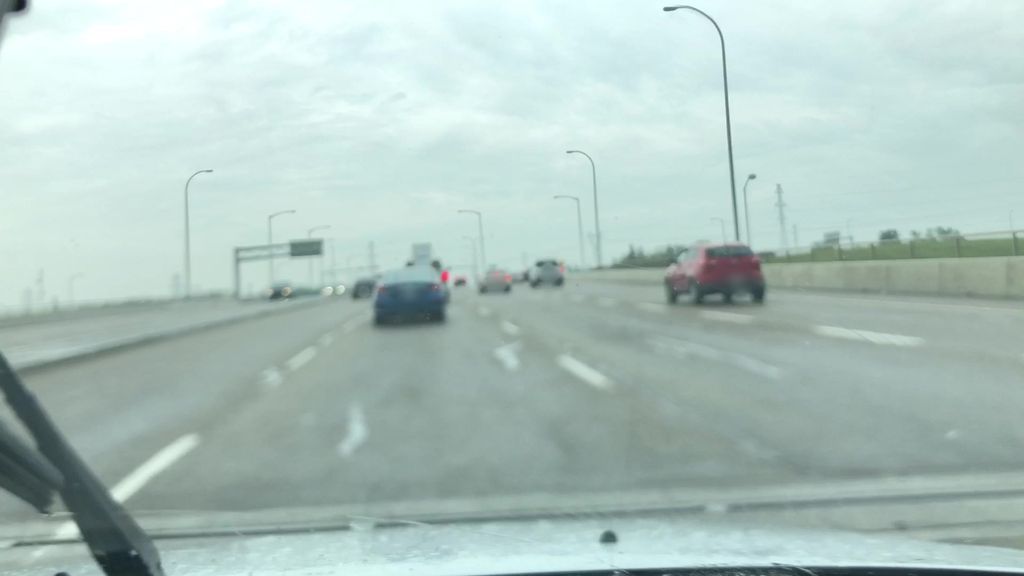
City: edmonton